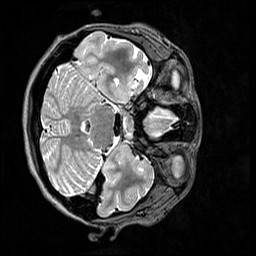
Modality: T2w
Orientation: axial
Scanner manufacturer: siemens
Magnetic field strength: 3 T
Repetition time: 3.2 s
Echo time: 0.565 s